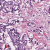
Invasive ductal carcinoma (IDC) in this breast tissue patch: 1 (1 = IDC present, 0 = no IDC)